Question: I'm learing how to plot graphs with D3 and I want to plot on the graph an area ,or similar, to indicate that the dates of the weekend are different than the rest (I have attach and image to explain myself better). What I have right now is the Fiddle I show later.
As you can see, on the data, there are days that don't have values and their respective days are missing.
JSFiddle of what I have accoplish right now:
<URL>
'''
var data = [
{"date":"1-May-13","close":58.13},
{"date":"30-Apr-13","close":53.98},
{"date":"27-Apr-13","close":67.00},
{"date":"26-Apr-13","close":89.70},
{"date":"25-Apr-13","close":99.00},
{"date":"24-Apr-13","close":130.28},
{"date":"23-Apr-13","close":166.70},
{"date":"20-Apr-13","close":234.98},
{"date":"19-Apr-13","close":345.44},
{"date":"18-Apr-13","close":443.34},
];
var margin = {top: 20, right: 50, bottom: 30, left: 50},
width = 960 - margin.left - margin.right,
height = 500 - margin.top - margin.bottom;
var parseDate = d3.time.format("%d-%b-%y").parse,
bisectDate = d3.bisector(function(d) { return d.date; }).left,
formatValue = d3.format(",.2f"),
formatCurrency = function(d) { return "$" + formatValue(d); };
var x = d3.time.scale()
.range([0, width]);
var y = d3.scale.linear()
.range([height, 0]);
var xAxis = d3.svg.axis()
.scale(x)
.orient("bottom");
var yAxis = d3.svg.axis()
.scale(y)
.orient("left");
var line = d3.svg.line()
.x(function(d) { return x(d.date); })
.y(function(d) { return y(d.close); });
var svg = d3.select("body").append("svg")
.attr("width", width + margin.left + margin.right)
.attr("height", height + margin.top + margin.bottom)
.append("g")
.attr("transform", "translate(" + margin.left + "," + margin.top + ")");
data.forEach(function(d) {
d.date = parseDate(d.date);
d.close = +d.close;
data.sort(function(a, b) {
return a.date - b.date;
});
x.domain([data[0].date, data[data.length - 1].date]);
y.domain(d3.extent(data, function(d) { return d.close; }));
svg.append("g")
.attr("class", "x axis")
.attr("transform", "translate(0," + height + ")")
.call(xAxis);
svg.append("g")
.attr("class", "y axis")
.call(yAxis)
.append("text")
.attr("transform", "rotate(-90)")
.attr("y", 6)
.attr("dy", ".71em")
.style("text-anchor", "end")
.text("Price ($)");
svg.append("path")
.datum(data)
.attr("class", "line")
.attr("d", line);
var focus = svg.append("g")
.attr("class", "focus")
.style("display", "none");
focus.append("circle")
.attr("r", 4.5);
focus.append("text")
.attr("x", 9)
.attr("dy", ".35em");
svg.append("rect")
.attr("class", "overlay")
.attr("width", width)
.attr("height", height)
.on("mouseover", function() { focus.style("display", null); })
.on("mouseout", function() { focus.style("display", "none"); })
.on("mousemove", mousemove);
function mousemove() {
var x0 = x.invert(d3.mouse(this)[0]),
i = bisectDate(data, x0, 1),
d0 = data[i - 1],
d1 = data[i],
d = x0 - d0.date > d1.date - x0 ? d1 : d0;
focus.attr("transform", "translate(" + x(d.date) + "," + y(d.close) + ")");
focus.select("text").text(formatCurrency(d.close));
}
});
'''
CSS:
'''
body {
font: 10px sans-serif;
}
.axis path,
.axis line {
fill: none;
stroke: #000;
shape-rendering: crispEdges;
}
.x.axis path {
display: none;
}
.line {
fill: none;
stroke: steelblue;
stroke-width: 1.5px;
}
.overlay {
fill: none;
pointer-events: all;
}
.focus circle {
fill: none;
stroke: steelblue;
}
'''
And an image of what I want to accomplish:

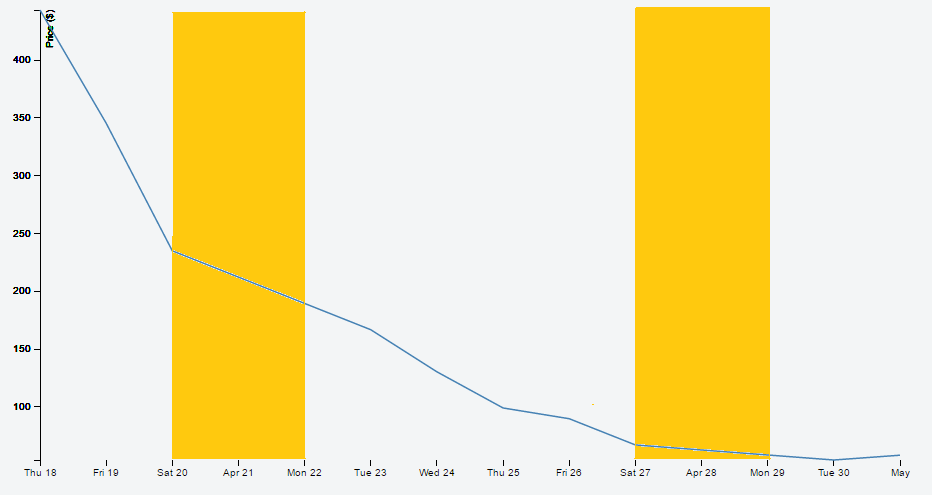
Answer: Given your x scale domain, which can be better defined with:
'''
x.domain(d3.extent(data, function(d) {
return d.date;
}))
'''
We can populate an array with all the Saturdays between the first date (which is 'x.domain()[0]') and the last date (which is 'x.domain()[1]'). We only need to find the Saturdays: the bars' width will be Saturday + 2 days (which will cover the whole Saturday and the whole Sunday).
There are several functions to do this, here is one:
'''
function findSat(date1, date2) {
if (date1 > date2) return false;
var saturdays = [];
while (date1 < date2) {
if (date1.getDay() === 6) saturdays.push(new Date(date1));
date1.setDate(date1.getDate() + 1);
}
return saturdays;
}
'''
Using that function, we can populate an array with all the Saturdays between your first and last date:
'''
var rectDate = findSat(x.domain()[0], x.domain()[1]);
'''
Now, we use that 'rectDate' array to create the rectangles:
'''
var rects = svg.selectAll(".rects")
.data(rectDate)
.enter()
.append("rect")
.attr("y", margin.top)
.attr("height", height - margin.bottom)
.attr("x", d => x(d))
.attr("width", d => x(d3.time.day.offset(d, +2)) - x(d))
.attr("fill", "yellow");
'''
Notice that, for the width, we subtract "Saturday + 2 days" from Saturday:
'''
.attr("width", d => x(d3.time.day.offset(d, +2)) - x(d))
'''
Here is your updated fiddle: <URL>
And here the same code, in a Stack snippet:
'''
var data = [{
"date": "1-May-13",
"close": 58.13
}, {
"date": "30-Apr-13",
"close": 53.98
}, {
"date": "27-Apr-13",
"close": 67.00
}, {
"date": "26-Apr-13",
"close": 89.70
}, {
"date": "25-Apr-13",
"close": 99.00
}, {
"date": "24-Apr-13",
"close": 130.28
}, {
"date": "23-Apr-13",
"close": 166.70
}, {
"date": "20-Apr-13",
"close": 234.98
}, {
"date": "19-Apr-13",
"close": 345.44
}, {
"date": "18-Apr-13",
"close": 443.34
}, ];
var margin = {
top: 20,
right: 50,
bottom: 30,
left: 50
},
width = 960 - margin.left - margin.right,
height = 500 - margin.top - margin.bottom;
var parseDate = d3.time.format("%d-%b-%y").parse,
bisectDate = d3.bisector(function(d) {
return d.date;
}).left,
formatValue = d3.format(",.2f"),
formatCurrency = function(d) {
return "$" + formatValue(d);
};
var x = d3.time.scale()
.range([0, width]);
var y = d3.scale.linear()
.range([height, 0]);
var xAxis = d3.svg.axis()
.scale(x)
.orient("bottom");
var yAxis = d3.svg.axis()
.scale(y)
.orient("left");
var line = d3.svg.line()
.x(function(d) {
return x(d.date);
})
.y(function(d) {
return y(d.close);
});
var svg = d3.select("body").append("svg")
.attr("width", width + margin.left + margin.right)
.attr("height", height + margin.top + margin.bottom)
.append("g")
.attr("transform", "translate(" + margin.left + "," + margin.top + ")");
data.forEach(function(d) {
d.date = parseDate(d.date);
d.close = +d.close;
});
data.sort(function(a, b) {
return a.date - b.date;
});
x.domain(d3.extent(data, function(d) {
return d.date;
}))
y.domain(d3.extent(data, function(d) {
return d.close;
}));
function findSat(date1, date2) {
if (date1 > date2) return false;
var saturdays = [];
while (date1 < date2) {
if (date1.getDay() === 6) saturdays.push(new Date(date1));
date1.setDate(date1.getDate() + 1);
}
return saturdays;
}
var rectDate = findSat(x.domain()[0], x.domain()[1]);
var rects = svg.selectAll(".rects")
.data(rectDate)
.enter()
.append("rect")
.attr("y", margin.top)
.attr("height", height - margin.bottom)
.attr("x", d => x(d))
.attr("width", d => x(d3.time.day.offset(d, +2)) - x(d))
.attr("fill", "yellow");
svg.append("g")
.attr("class", "x axis")
.attr("transform", "translate(0," + height + ")")
.call(xAxis);
svg.append("g")
.attr("class", "y axis")
.call(yAxis)
.append("text")
.attr("transform", "rotate(-90)")
.attr("y", 6)
.attr("dy", ".71em")
.style("text-anchor", "end")
.text("Price ($)");
svg.append("path")
.datum(data)
.attr("class", "line")
.attr("d", line);
var focus = svg.append("g")
.attr("class", "focus")
.style("display", "none");
focus.append("circle")
.attr("r", 4.5);
focus.append("text")
.attr("x", 9)
.attr("dy", ".35em");
svg.append("rect")
.attr("class", "overlay")
.attr("width", width)
.attr("height", height)
.on("mouseover", function() {
focus.style("display", null);
})
.on("mouseout", function() {
focus.style("display", "none");
})
.on("mousemove", mousemove);
function mousemove() {
var x0 = x.invert(d3.mouse(this)[0]),
i = bisectDate(data, x0, 1),
d0 = data[i - 1],
d1 = data[i],
d = x0 - d0.date > d1.date - x0 ? d1 : d0;
focus.attr("transform", "translate(" + x(d.date) + "," + y(d.close) + ")");
focus.select("text").text(formatCurrency(d.close));
}
'''
'''
body {
font: 10px sans-serif;
}
.axis path,
.axis line {
fill: none;
stroke: #000;
shape-rendering: crispEdges;
}
.x.axis path {
display: none;
}
.line {
fill: none;
stroke: steelblue;
stroke-width: 1.5px;
}
.overlay {
fill: none;
pointer-events: all;
}
.focus circle {
fill: none;
stroke: steelblue;
}
'''
'''
<script src="https://cdnjs.cloudflare.com/ajax/libs/d3/3.4.11/d3.min.js"></script>
'''